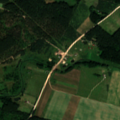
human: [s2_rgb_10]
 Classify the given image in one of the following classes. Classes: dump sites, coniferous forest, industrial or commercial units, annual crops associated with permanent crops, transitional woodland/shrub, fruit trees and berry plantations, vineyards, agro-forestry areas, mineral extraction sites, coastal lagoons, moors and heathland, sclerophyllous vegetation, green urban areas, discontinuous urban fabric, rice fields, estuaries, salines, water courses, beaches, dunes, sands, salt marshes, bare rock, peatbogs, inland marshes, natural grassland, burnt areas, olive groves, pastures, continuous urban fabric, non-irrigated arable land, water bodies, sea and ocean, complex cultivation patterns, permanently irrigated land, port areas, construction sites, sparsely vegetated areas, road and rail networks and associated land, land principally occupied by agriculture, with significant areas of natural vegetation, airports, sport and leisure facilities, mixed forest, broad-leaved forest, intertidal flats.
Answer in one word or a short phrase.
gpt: non-irrigated arable land, complex cultivation patterns, land principally occupied by agriculture, with significant areas of natural vegetation, broad-leaved forest, coniferous forest, mixed forest